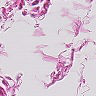
Metastatic tissue present: no